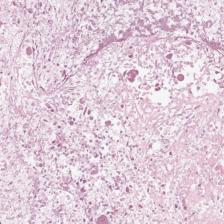
Label: Non-Viable-Tumor